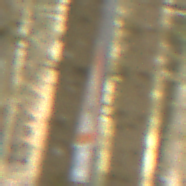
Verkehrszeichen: WildwechselRechts
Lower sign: LaengeEinerStrecke5
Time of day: MorningAfternoon
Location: Outdoor (Nature)
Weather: Overcast
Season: Winter
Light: Natural